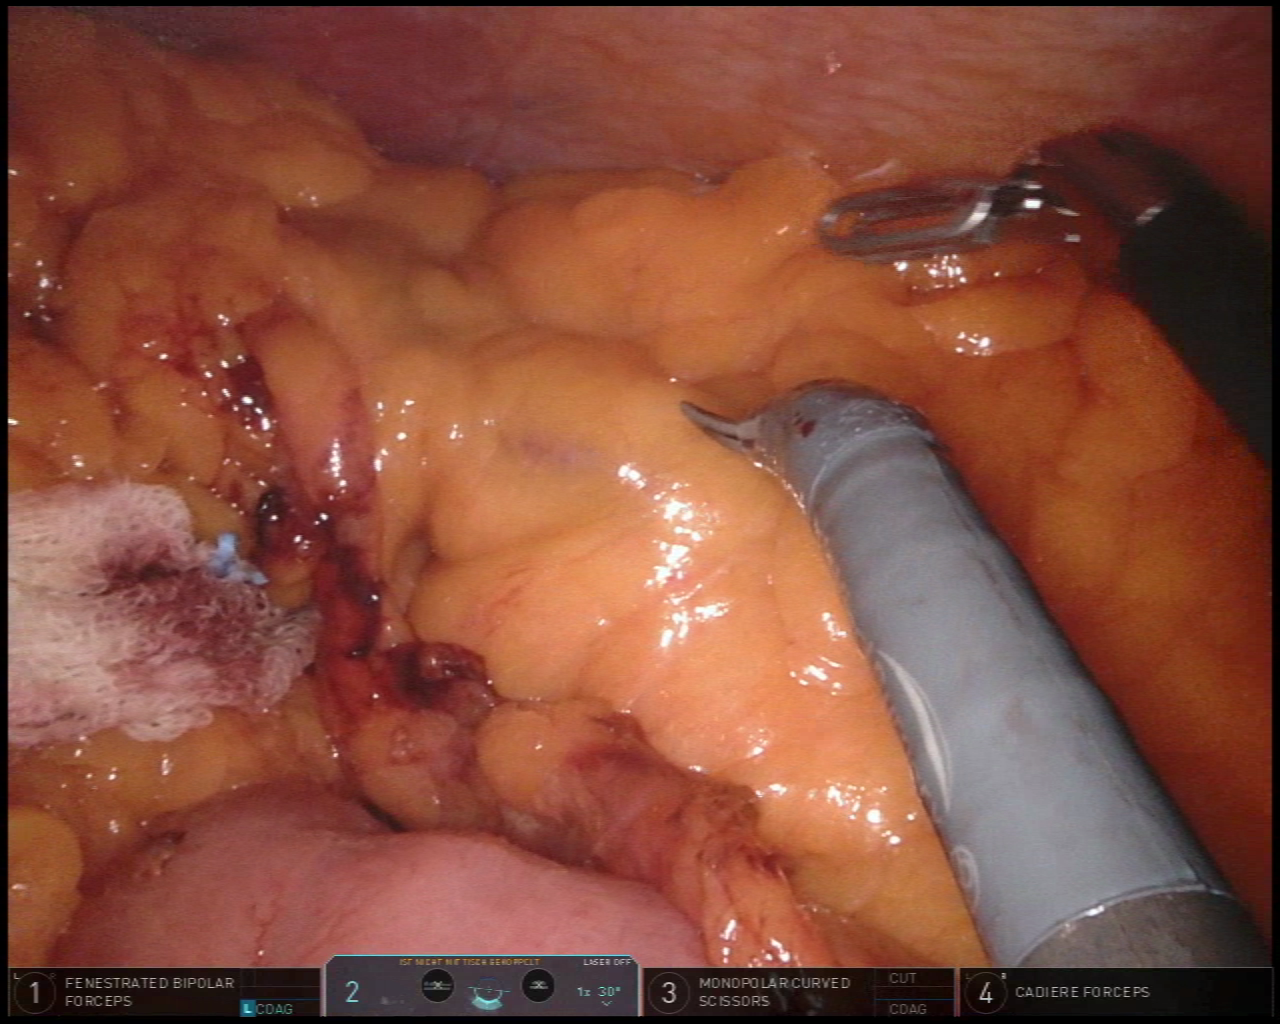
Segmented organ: abdominal_wall
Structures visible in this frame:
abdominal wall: yes
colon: no
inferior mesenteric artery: no
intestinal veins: no
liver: no
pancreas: no
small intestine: yes
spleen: no
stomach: no
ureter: no
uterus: no
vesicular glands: no